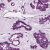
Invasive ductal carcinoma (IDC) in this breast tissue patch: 1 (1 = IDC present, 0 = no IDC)